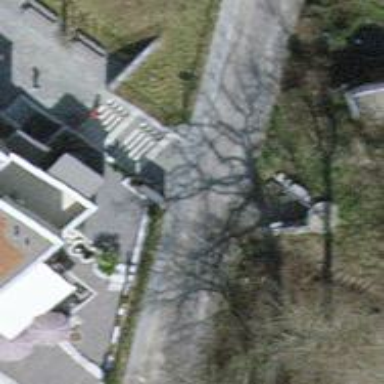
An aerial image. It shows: Set of steps on the road.